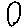
Label: circle